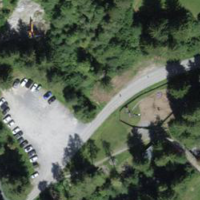
EUNIS habitat code: 15
Species observed at this site:
Araschnia levana
Tussilago farfara
Sorbus aucuparia
Lathyrus pratensis
Matricaria discoidea